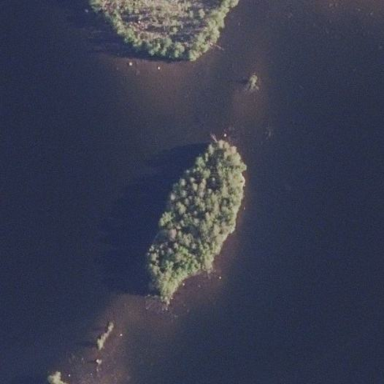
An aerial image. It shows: Islet surrounded by woodland.